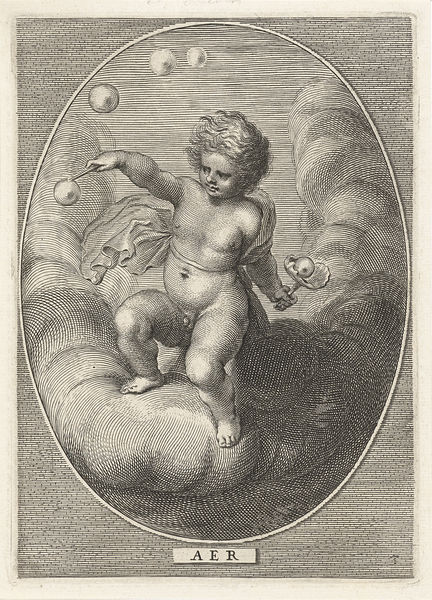
Titel: Element lucht als kind dat bellen blaast op wolk
Künstler: Cornelis van (II) Dalen
Standort: Amsterdam
Institution: Rijksmuseum
Schlagwörter: religious, white, black, face, grey, hair, nose, portrait, robe, print, hand, angel, angels, apple, cloud, clouds, fruit, heaven, naked, nude, sky, stone, orange, boy, child, eyes, feet, male, drawing, black and white, frame, oval, scarf, etching, sketch, movement, wings, wind, peach, cherub, cupid, putti, cape, cloak, art, engraving, balls, circle, lines, cloth, lips, long hair, pearl, pearls, play, baby, playing, shell, bible, stick, hatching, round, kid, standing, cross hatching, dream, latin, penis, text, potrait, bowl, floating, straw, wand, infant, fat, air, detailed, soap, toys, belly, clam, etchiing, value, whirl, back and white, bubble, fac, subject, chubby, ellipse, aer, bubbles, nude boy, popping, balss, wantd, fa, angellic